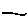
Label: line